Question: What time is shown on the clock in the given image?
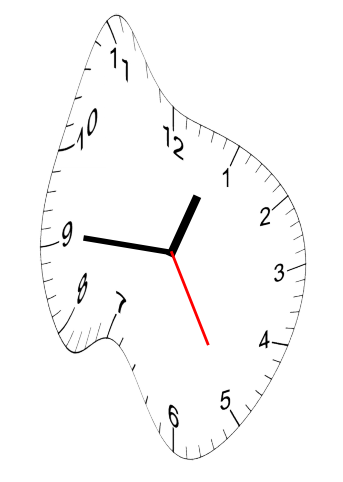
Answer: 12:45:25